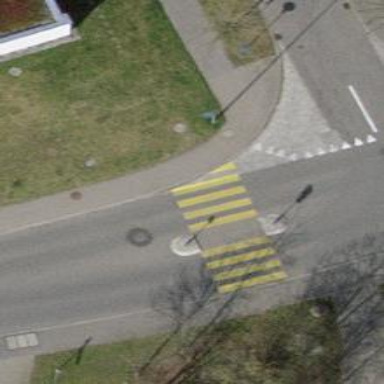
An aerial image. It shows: Zebra crossing with crossing island.